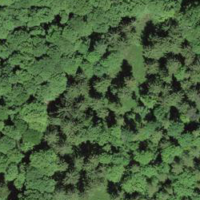
EUNIS habitat code: 44
Species observed at this site:
Senecio ovatus